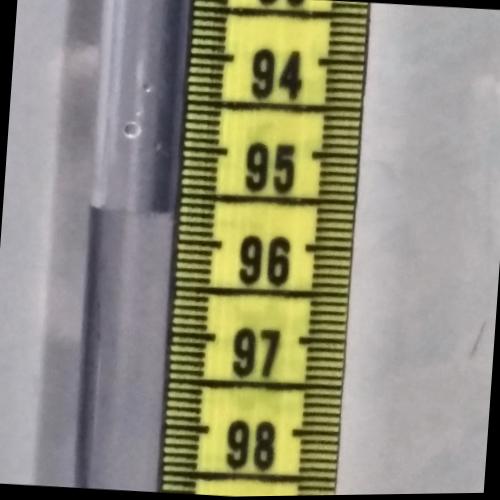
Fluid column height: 95.7 cm